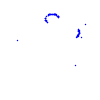
Particle: kaon